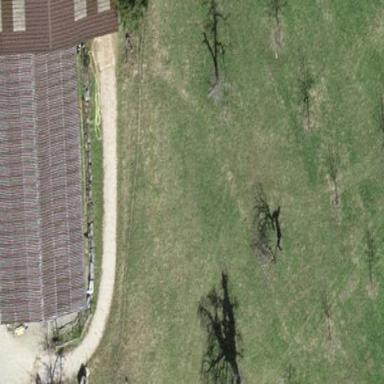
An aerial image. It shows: Fence is in the image.